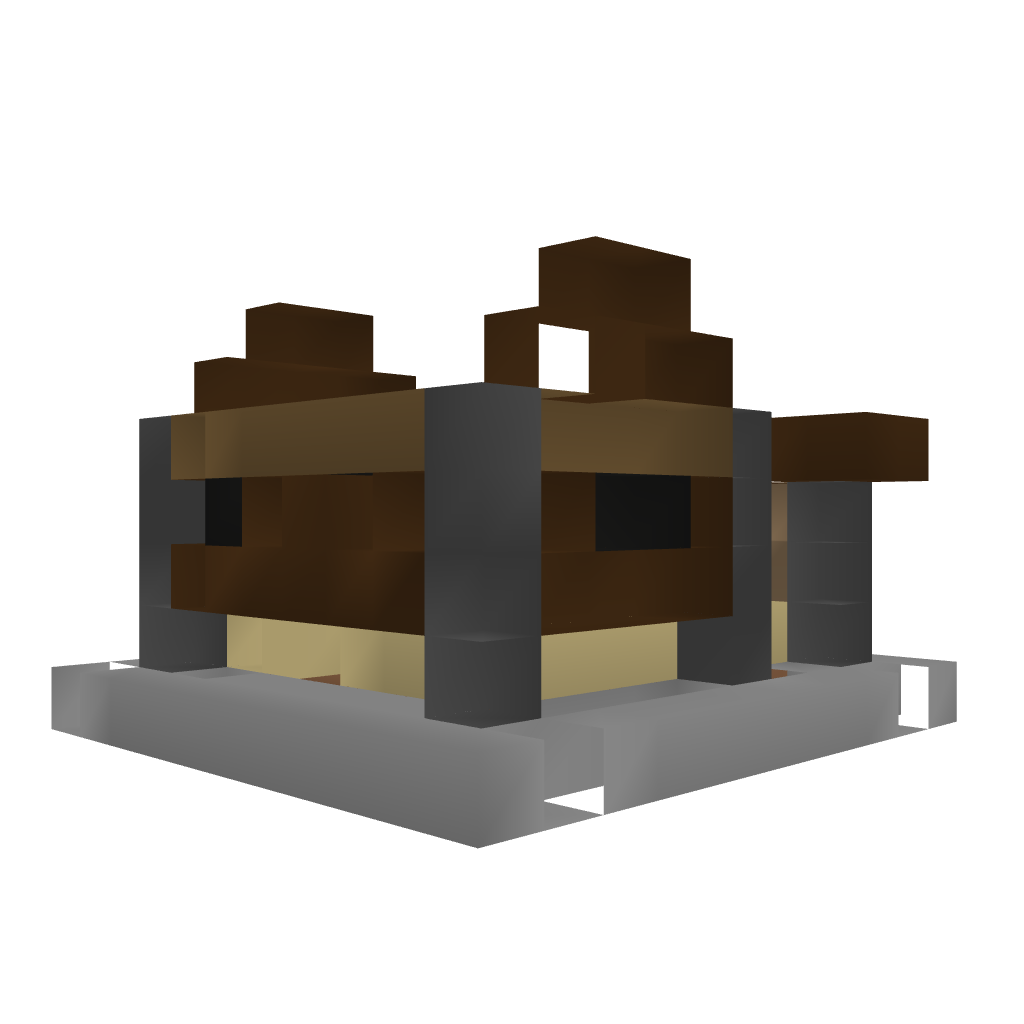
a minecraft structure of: Small Survival Shack